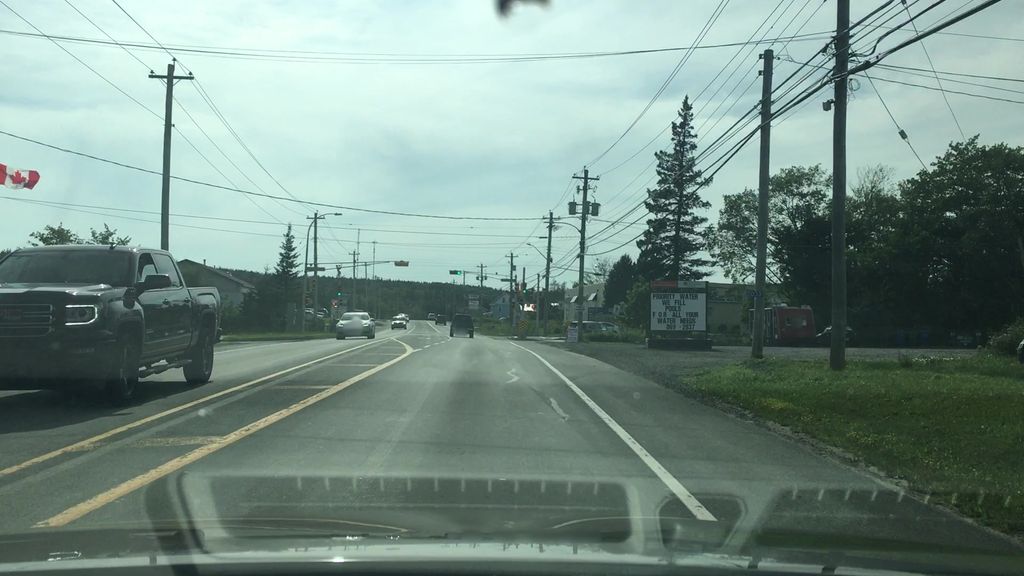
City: halifax